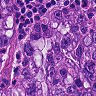
Metastatic tissue present: yes